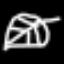
Label: leaf